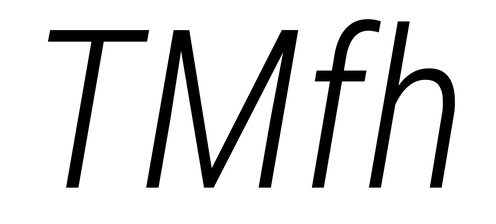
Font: Roboto-Italic_Condensed_Light_Italic